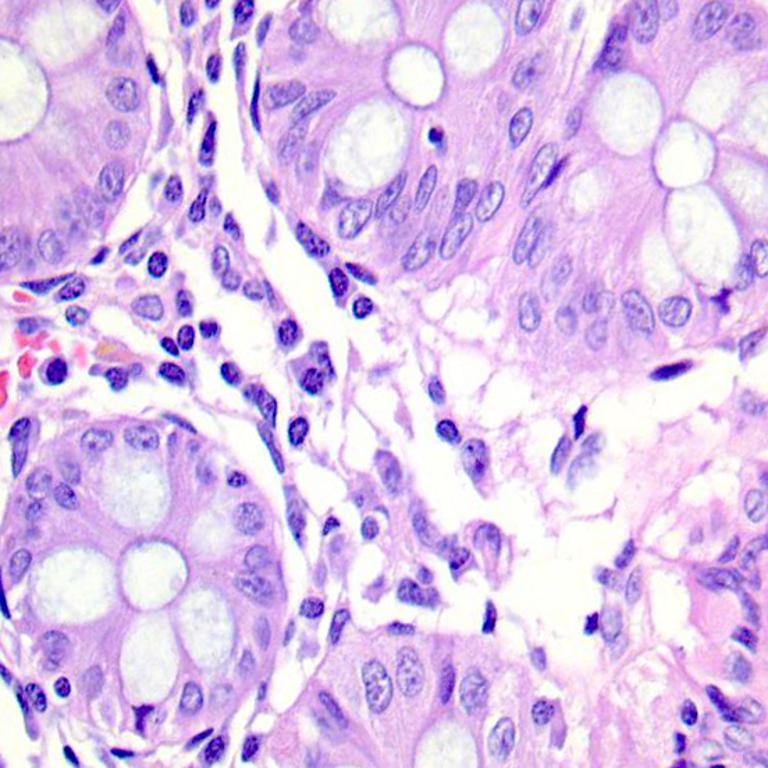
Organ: colon
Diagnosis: benign